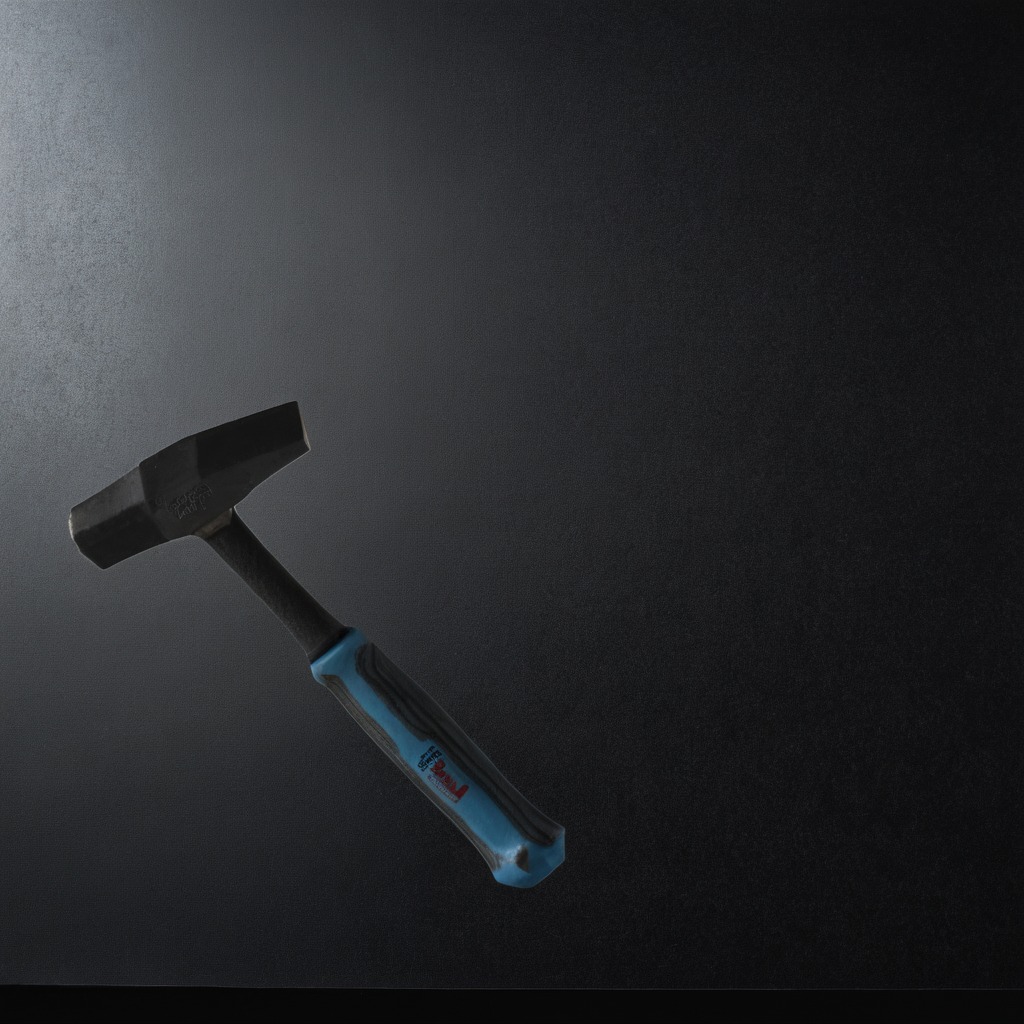
A hammer lies on the granite tabletop.